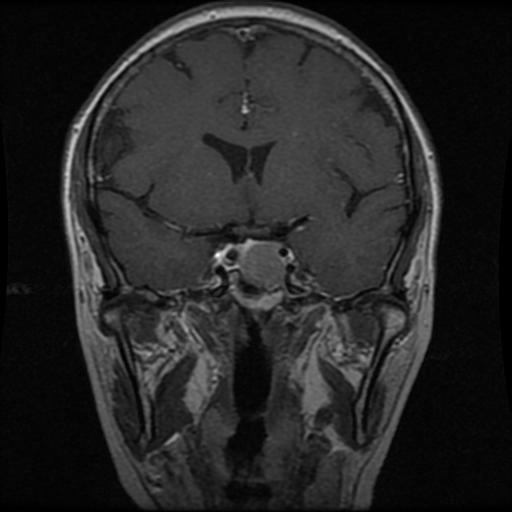
Label: pituitary